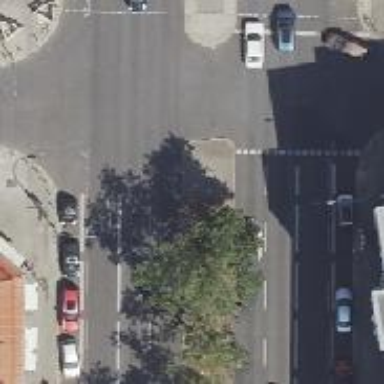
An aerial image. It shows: Footway located on traffic island.